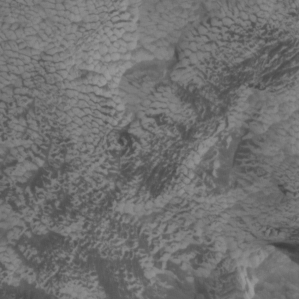
Label: non_frost